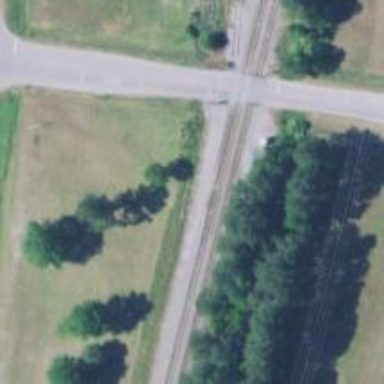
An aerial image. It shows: Railway track.